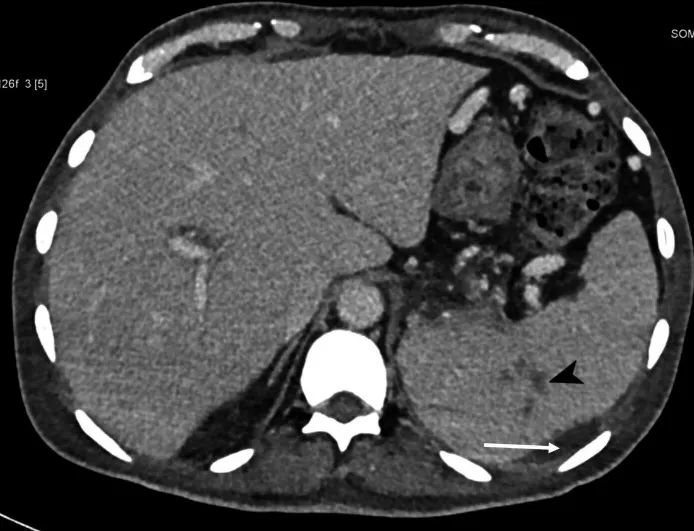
Computed tomography image (axial view) showing multiple small splenic abscesses (arrowhead) with minimal perisplenic fluid collection (arrow) that resulted from the abscess rupture.
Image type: radiology (ct)